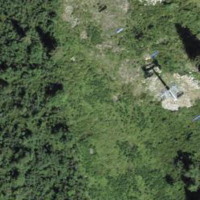
EUNIS habitat code: 32
Species observed at this site:
Falco tinnunculus